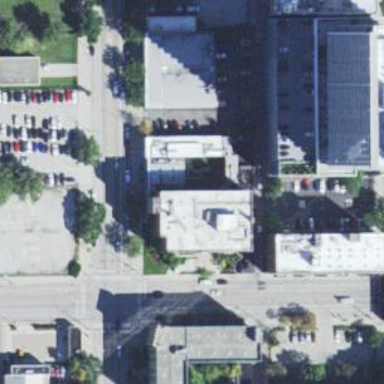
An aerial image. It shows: Commercial building housing healthcare clinic.